Question: I'm trying to properly set up junit test for a persistance class and even though I'm getting 'green bar', I'm worried about couple of things.
When i run the test file in debugger, I can see for the testList() that all object are loaded as expected and if any one has children, they are loaded as well.
'''
For testList(), after I do...
instance.update(sg);
List <SettingsGroup> sl = instance.list();
'''
... I see in debugger (screenshot at the end) that children are not loaded.
What's the proper way to update an element and retrieve it back to verify update did happen?
Right now I'm doing something like
'''
instance.update(sg);
List <SettingsGroup> sl = instance.list();
'''
... but I'm not sure about that.
When I'm trying to testDelete(), size of list of elments is the same as before delete and it makes me wonder.
When tried to research hibernate testing, I'm running into a lot of simple examples, but I'm just not getting yet how to do proper set up, tear down and any session/transaction management.
I table corresponding to this class has 5 'hardcoded' rows, so I pretty sure about 'read' calls.
TEST CLASS
'''
@RunWith(SpringJUnit4ClassRunner.class)
@ContextConfiguration( locations = {"applicationContext.xml"})
@Transactional
public class SettingGroupDaoTest extends AbstractJUnit4SpringContextTests {
public SettingGroupDaoTest(){}
SettingGroupDao instance;
@BeforeClass
public static void setUpClass() throws Exception {}
@AfterClass
public static void tearDownClass() throws Exception {}
@Before
public void setUp() {
Configuration c = HibernateConfiguration.getHibernateConfiguration()
.configuration(SettingsGroup.class);
SessionFactory sessionFactory = c.buildSessionFactory();
instance = new SettingGroupDao();
instance.setSessionFactory( sessionFactory );
}
@Test
public void testList() throws Exception {
SettingsGroup sq = instance.get(1);
SettingsGroup s1 = sq.getChildren().get(0);
System.out.println( "children index 2 name: " + s1.getName() );
System.out.println( "2nd element of children: " + sq.getChildren().get(1).getName() );
}
@Test
public void testUpdate() throws Exception{
SettingsGroup sg = instance.get(1);
sg.setName("Updated Name of Setting Group");
instance.update(sg);
List <SettingsGroup> sl = instance.list();
Hibernate.initialize( instance.list() );
System.out.println( "UPDATED Settings Group Name: " + sg.getName() );
}
@Test
public void testDelete() throws Exception{
instance.delete( 0 );
int s = instance.list().size();
System.out.println( "Size after delete: " + s );
}
}
'''
CONFIG FOR TEST ABOVE:
'''
public class HibernateConfiguration {
private HibernateConfiguration(){}
public Configuration configuration( java.lang.Class clazz ) {
Configuration c = new Configuration();
c.setProperty(Environment.DRIVER, "org.postgresql.Driver");
c.setProperty(Environment.URL, "jdbc:postgresql://localhost/###");
c.setProperty(Environment.USER, "postgres");
c.setProperty(Environment.PASS, "####");
c.setProperty(Environment.DIALECT, "org.hibernate.dialect.PostgreSQLDialect");
c.setProperty(Environment.AUTOCOMMIT, "true"); //"true");
c.addClass( clazz );
return c;
}
public static HibernateConfiguration getHibernateConfiguration(){
return new HibernateConfiguration();
}
}
'''
DOMAIN CLASS:
'''
@Entity
@SequenceGenerator(name = "settings_group_id_seq", sequenceName = "settings_group_id_seq")
@Cache(usage= CacheConcurrencyStrategy.NONSTRICT_READ_WRITE)
@Table(name="settings_group")
public class SettingsGroup implements Serializable, DomainObject {
private int id;
private String name;
private String code;
private List<SettingsGroup> children = new LinkedList<SettingsGroup>();
@Id
@GeneratedValue(strategy = GenerationType.AUTO, generator = "settings_group_id_seq")
@Column(name = "id", insertable = false)
public int getId() {return id;}
public void setId(int id) {this.id = id;}
@Column(name = "name")
public String getName() {return name;}
public void setName(String name) {this.name = name;}
@Column( name = "code")
public String getCode() {return code; }
public void setCode(String code) {this.code = code;}
@OneToMany( fetch = FetchType.EAGER)
@JoinColumn( name = "parent_id")
@OrderColumn
public List<SettingsGroup> getChildren() {return children;}
public void setChildren(List<SettingsGroup> children) {this.children = children;}
}
'''

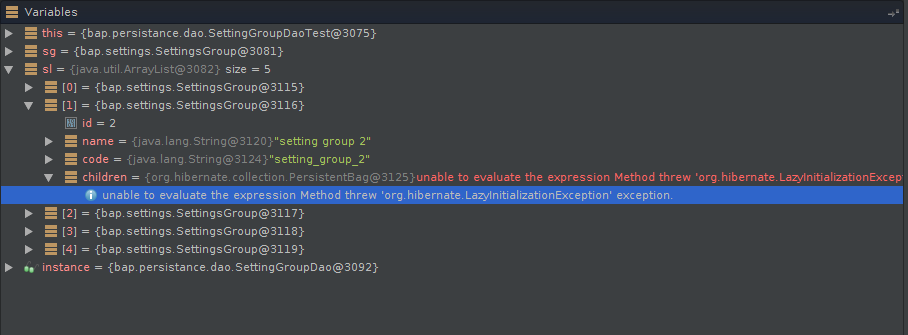
Answer: A couple of thoughts ... what you're doing is really an integration test since it requires a database. Secondly, not positive, but don't you have to commit the update before you can successfully query the updated rows?